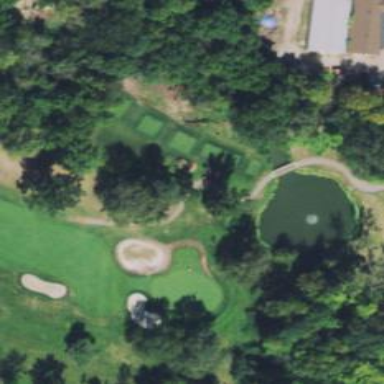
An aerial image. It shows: Pathway for golfing.